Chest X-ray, PA view. Patient: 6 years old, sex M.
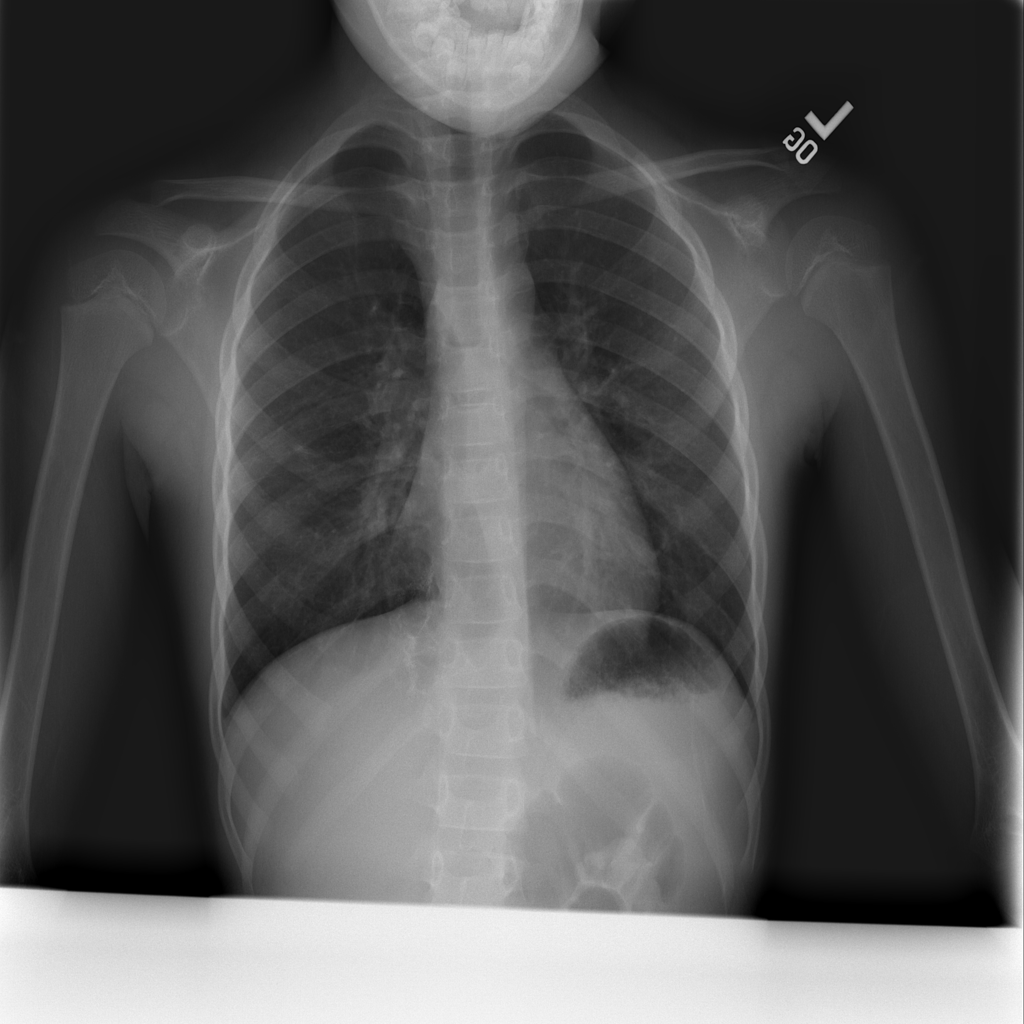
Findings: Atelectasis, Infiltration